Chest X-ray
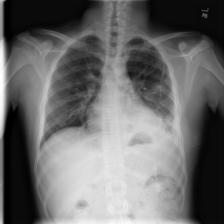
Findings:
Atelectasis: negative
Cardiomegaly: negative
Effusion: positive
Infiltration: positive
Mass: negative
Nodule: negative
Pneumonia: negative
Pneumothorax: negative
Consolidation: negative
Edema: negative
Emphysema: negative
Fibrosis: negative
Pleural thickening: negative
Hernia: negative